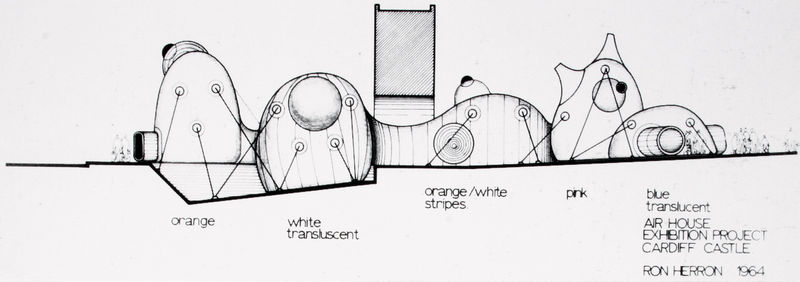
Titel: "Airhouse", Ausstellungsprojekt, Cardiff Castle, Ansicht
Künstler: Archigram
Schlagwörter: weiß, landschaft, grau, orange, schwarz, skizze, zeichnung, gebäude, architektur, figur, kreis, schrift, wellen, grafik, graphik, linien, figuren, seile, karikatur, maschine, gerät, kabel, druck, gebilde, schraffur, schwarzweiß, text, kreise, staub, beschriftung, kugel, entwurf, plan, design, amorph, englisch, leitungen, verbindungen, ansteigend, technische zeichnung, recheck, ausblasen, mechanisch, drehknopf, zielscheibe, ansaugen, anscchlüsse, ansteigen, anzug auszug, farbnamen, membran, membrane, ron herron, white transluscent